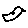
Label: bird